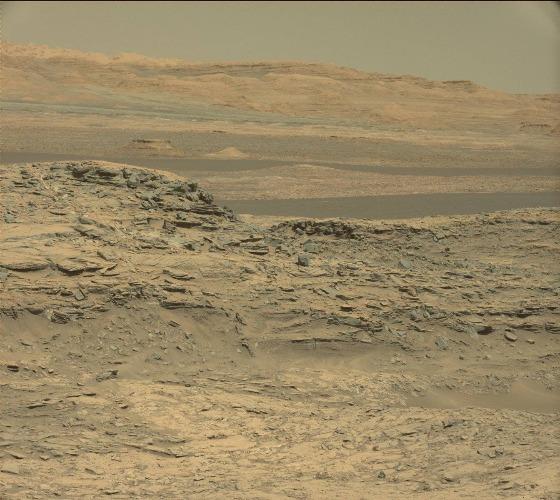
Terrain classes present: Bedrock, Gravel / Sand / Soil, Rock, Shadow, Sky / Distant Mountains